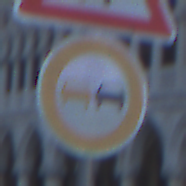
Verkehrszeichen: Ueberholverbot
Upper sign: EinseitigVerengteFahrbahnLinks
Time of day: Dawn
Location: Outdoor (Urban)
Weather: Clear
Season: NotSpecified
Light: Natural